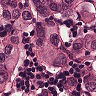
Metastatic tissue present: yes